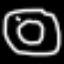
Label: donut